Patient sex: M
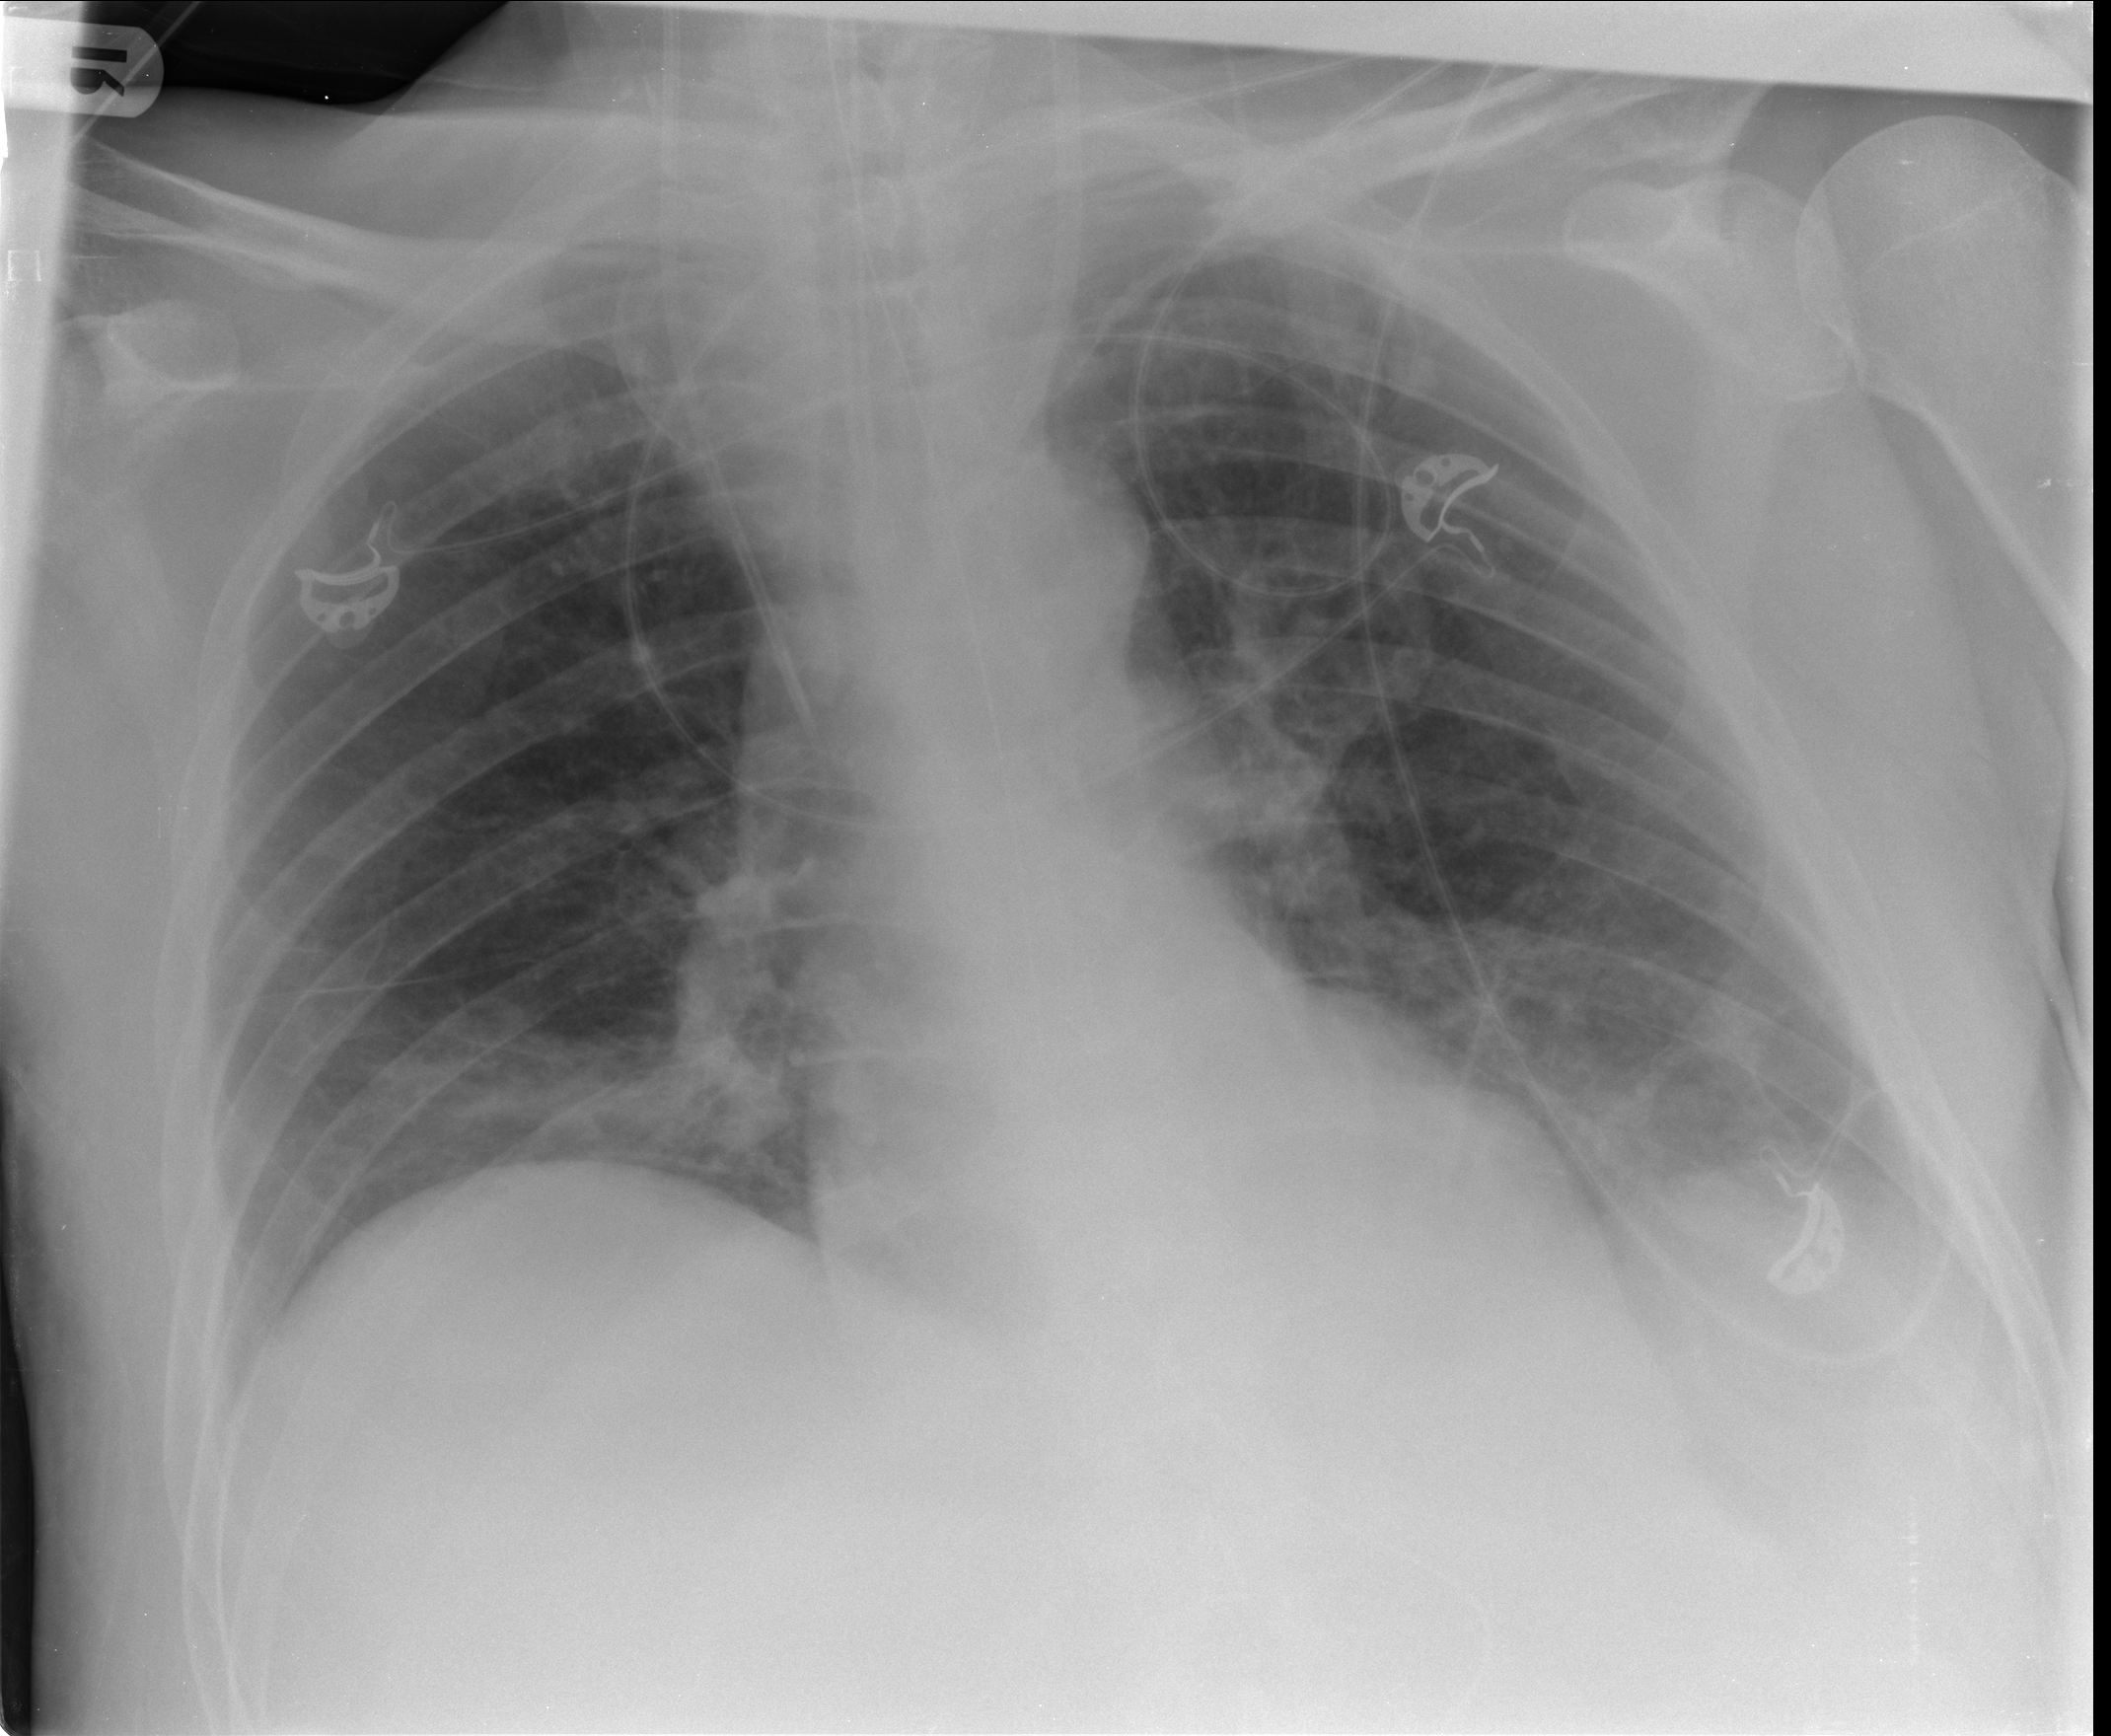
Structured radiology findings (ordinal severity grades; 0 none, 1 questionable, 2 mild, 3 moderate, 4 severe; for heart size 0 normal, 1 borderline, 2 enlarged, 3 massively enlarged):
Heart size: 0
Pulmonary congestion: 0
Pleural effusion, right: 0
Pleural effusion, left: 1
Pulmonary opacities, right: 2
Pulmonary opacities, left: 2
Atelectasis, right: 2
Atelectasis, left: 2